You are looking at the short-time Fourier spectrogram of a bearing's acceleration signal. Determine the bearing's health state. Answer with exactly one of: normal, inner_race, outer_race, ball.
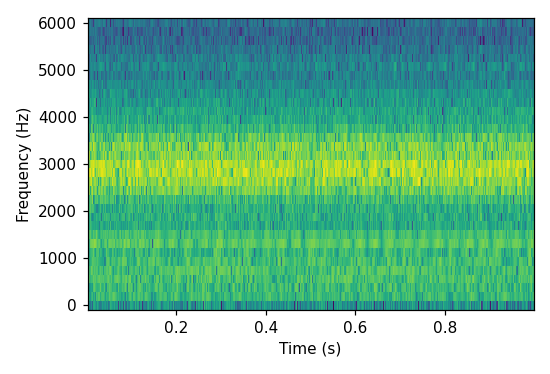
Answer: outer_race